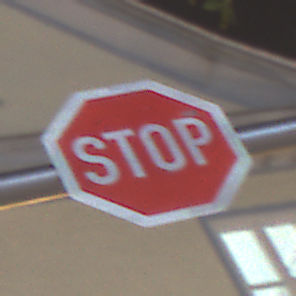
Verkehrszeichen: Stop
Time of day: Night
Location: Outdoor (Urban)
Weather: Overcast
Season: Winter
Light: Artificial